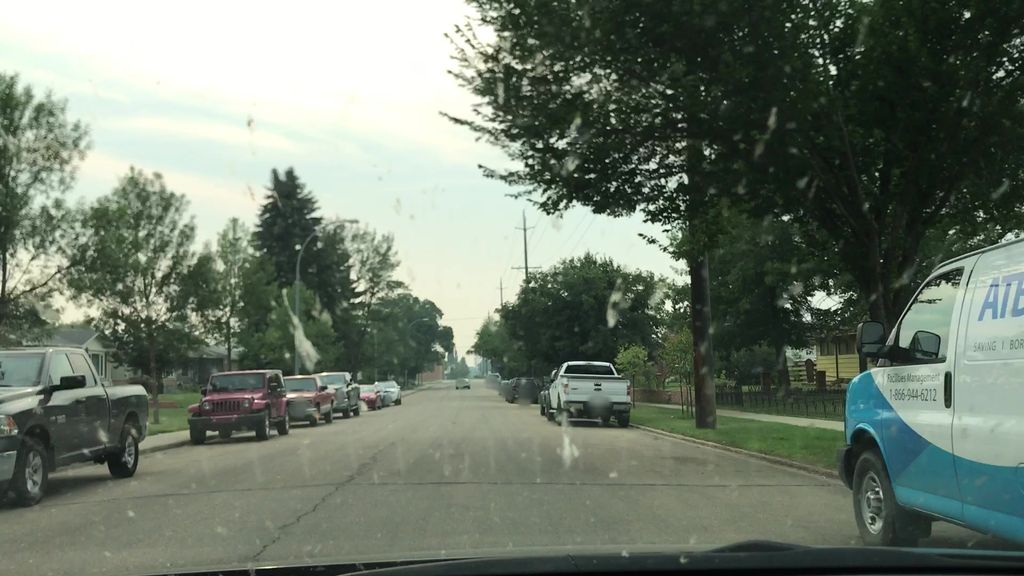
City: edmonton